Question: I have "successfully" implemented a non recombining trinomial tree to price certain fixed-income derivatives. (Something like shown in the picture below - but with three branches that don't reconnect)
Unfortunately it turned out that the number of nodes I can use was severely limited by the available memory. If I build a tree with 20 time-steps this results in 3^19 nodes (so 1,1 Billion nodes)
The nodes of each time step are saved in 'List<Node>' and these arrays are stored in a 'Dictionary<double,List<Node>>'
Each node is instantiated via 'new Node(...)'. I also instantiate each of the lists and the dictionary via 'new Class()' Perhaps this is the source of my error.
Also 'System.OutOfMemoryException' isn't thrown because of the Dictionary/List-Object being to large (as is often the case) but because I seem to have too many Nodes - after a while 'new Node(...)' can't allocate any further memory. Eventually the 2GB max List-Capacity will also kick in I think - seeing as how List grows exponentially larger with each time step.
Perhaps my data-structure is too wasteful or not really suited for the task at hand.
A possible solution could be to save the tree to a text-file thus avoiding the memory-problem completely. This however would necessitate a HUGE workaround.
To add some more background. I need the tree to price path dependant products. This means that unfortunately I will have to access all the nodes. What is more after the tree has been build I start from the leaves and go backwards in time to determine the price. I also already only generate the nodes I need.
I have given the topic some though and also considered the various responses. Could it be that I just need to serialize the respective tree levels to the hard-drive. So basically - I create one time-step ('List<Node>') write it to Disk etc. Later on when I start from the leaves - I will just have to load it in reverse oder.
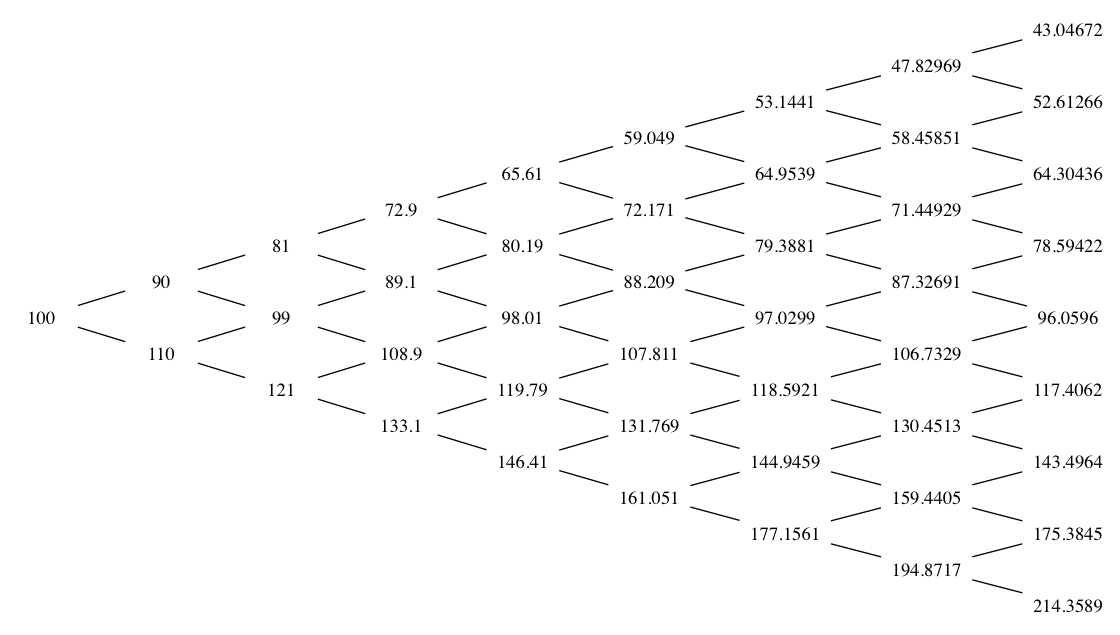
Answer: What we have here is a classic problem of doing an enormous amount of processing up front... and then storing EVERYTHING into memory to be processed at a later time.
While simple, given harsh enough conditions (like having a billion entries), it will eat up all the memory.
Now, the OP didn't really specify what the intention of the tree was or how it was going to be used... but I would propose that instead of building it all at once... build it as you need it.
'yield'
Instead of doing everything all at once and having to store it... it might be ideal to do it ONLY when you actually require it. Check out this <URL> for more info and examples of using 'yield'.
This won't work great though if you need to traverese the tree a bunch of times... but it might still allow you to have deeper depth than you currently do.